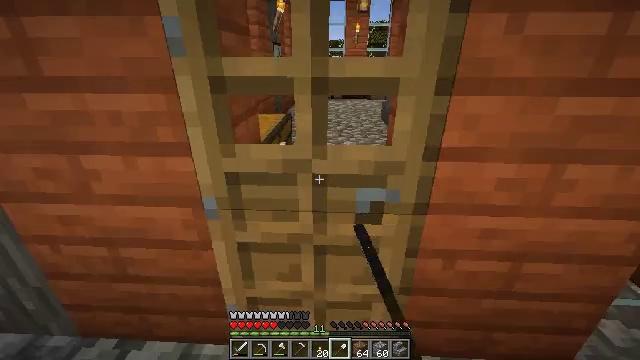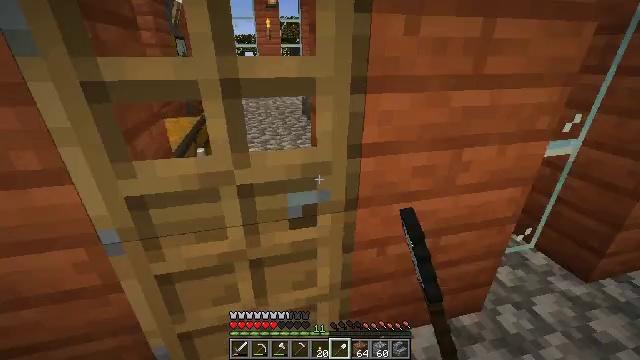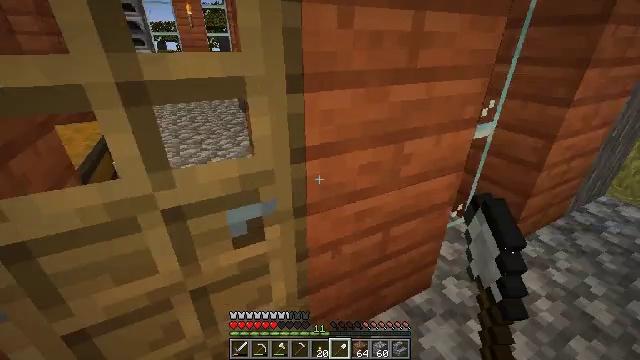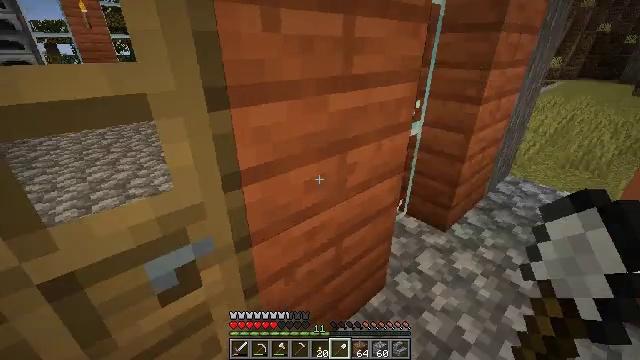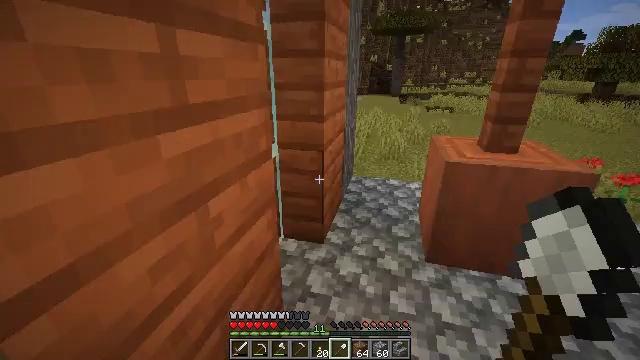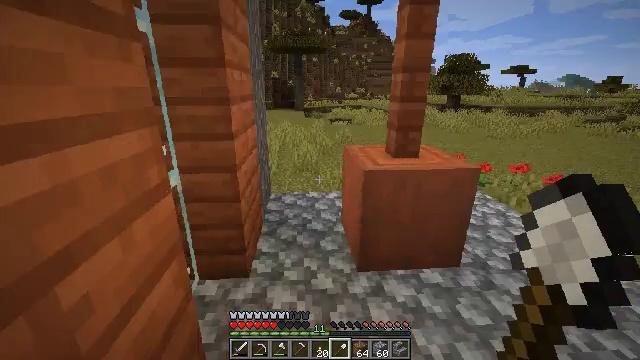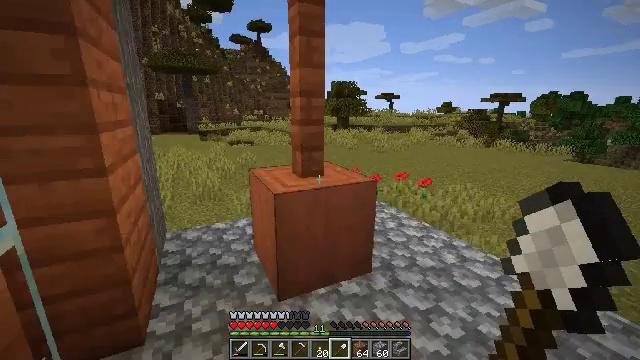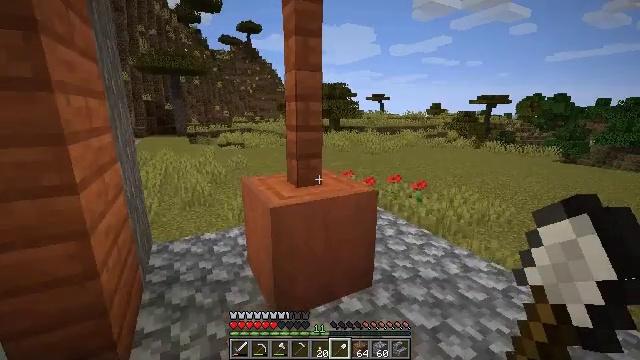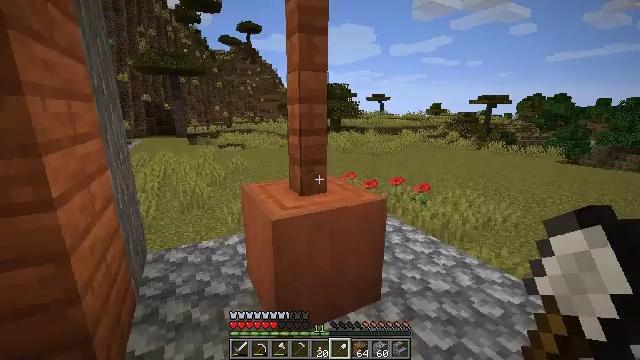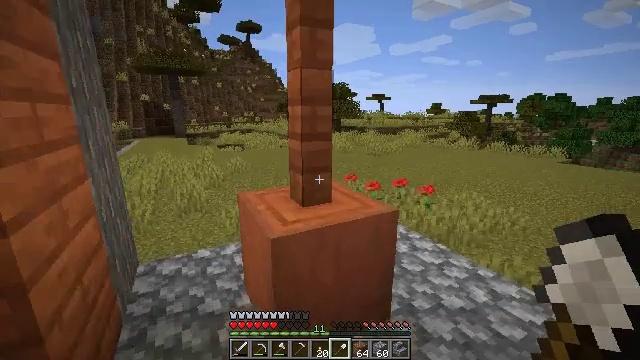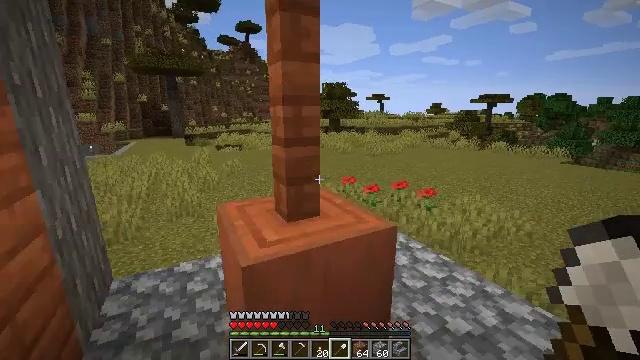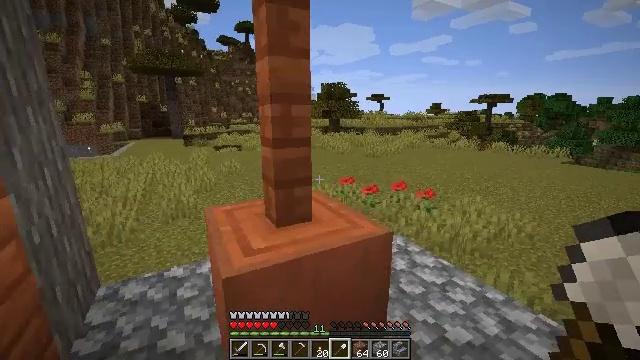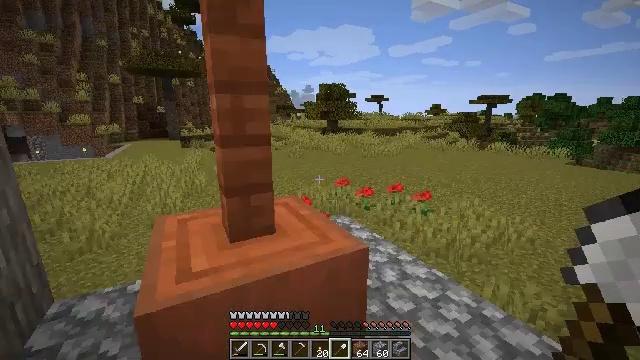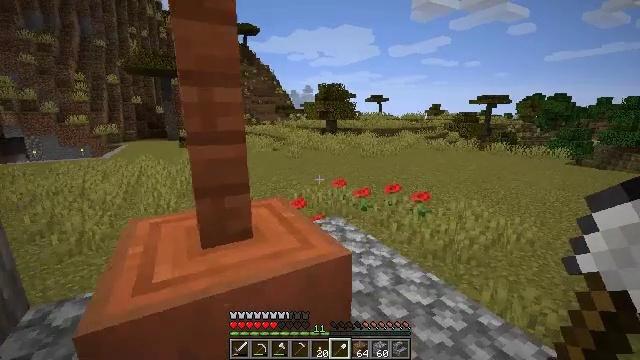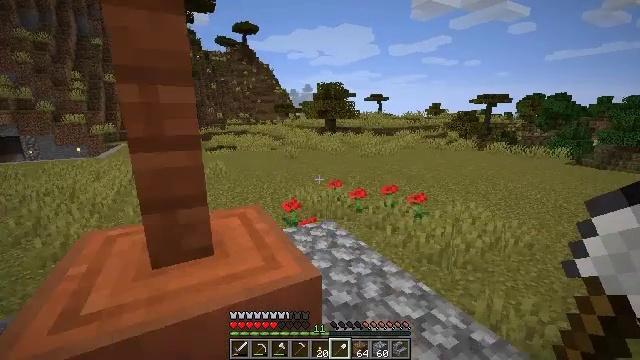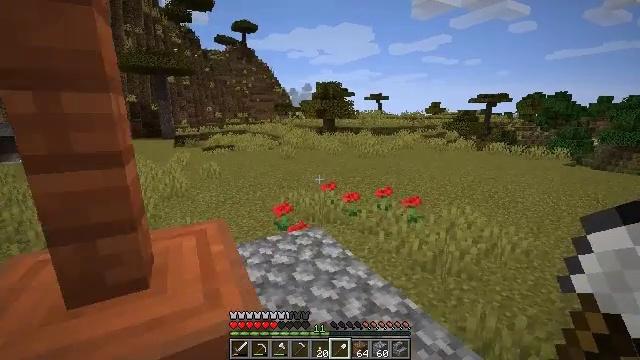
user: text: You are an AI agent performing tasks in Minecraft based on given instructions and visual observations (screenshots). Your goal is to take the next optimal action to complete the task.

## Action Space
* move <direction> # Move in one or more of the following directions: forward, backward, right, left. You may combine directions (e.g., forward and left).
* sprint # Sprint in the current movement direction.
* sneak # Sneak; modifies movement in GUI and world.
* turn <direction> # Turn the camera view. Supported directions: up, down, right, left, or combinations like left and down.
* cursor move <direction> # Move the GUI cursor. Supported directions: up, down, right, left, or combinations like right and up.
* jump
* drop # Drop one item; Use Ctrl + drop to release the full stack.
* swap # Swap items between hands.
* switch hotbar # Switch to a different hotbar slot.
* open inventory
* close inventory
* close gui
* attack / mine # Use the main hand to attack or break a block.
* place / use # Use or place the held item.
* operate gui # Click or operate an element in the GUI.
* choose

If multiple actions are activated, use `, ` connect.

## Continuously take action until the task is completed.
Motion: motion action
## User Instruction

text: Collect dirt by holding left button.
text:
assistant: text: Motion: move forward, turn right
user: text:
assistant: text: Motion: move forward, turn right and down
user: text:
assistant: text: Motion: move forward, turn right
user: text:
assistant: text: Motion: move forward, turn right and up
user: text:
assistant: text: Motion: move forward, turn right and up
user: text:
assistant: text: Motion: move forward, turn right and up
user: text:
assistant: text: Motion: move forward, turn right
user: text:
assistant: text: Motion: move forward
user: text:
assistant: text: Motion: move forward and move right
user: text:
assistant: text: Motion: move forward and move right
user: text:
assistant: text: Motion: move forward and move right
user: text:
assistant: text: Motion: move forward and move right
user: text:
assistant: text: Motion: move forward and move right
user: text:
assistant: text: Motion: move forward and move right
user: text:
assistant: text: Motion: move forward and move right
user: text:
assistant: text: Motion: move forward and move right
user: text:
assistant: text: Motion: move forward and move right
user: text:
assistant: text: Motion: move forward and move right
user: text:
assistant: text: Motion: move forward and move right, turn right and up
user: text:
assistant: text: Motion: move forward and move right, turn right
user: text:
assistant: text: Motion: move forward and move right, turn right and up
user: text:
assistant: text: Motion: move forward and move right, turn right and up
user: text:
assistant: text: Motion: move forward
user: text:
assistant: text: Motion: move forward
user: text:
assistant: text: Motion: move forward
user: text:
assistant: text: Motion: move forward
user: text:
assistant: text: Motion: move forward
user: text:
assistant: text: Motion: move forward
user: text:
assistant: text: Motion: move forward
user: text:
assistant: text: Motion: move forward